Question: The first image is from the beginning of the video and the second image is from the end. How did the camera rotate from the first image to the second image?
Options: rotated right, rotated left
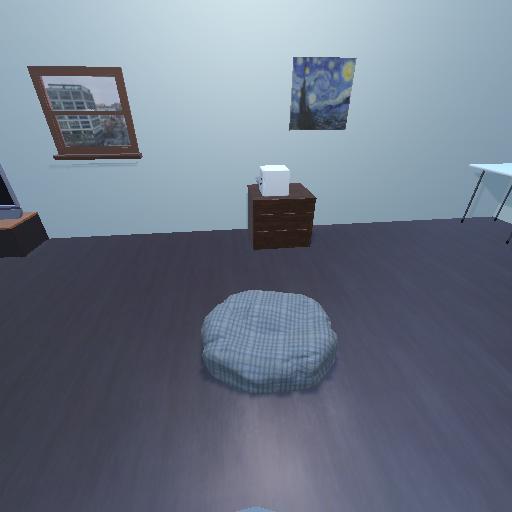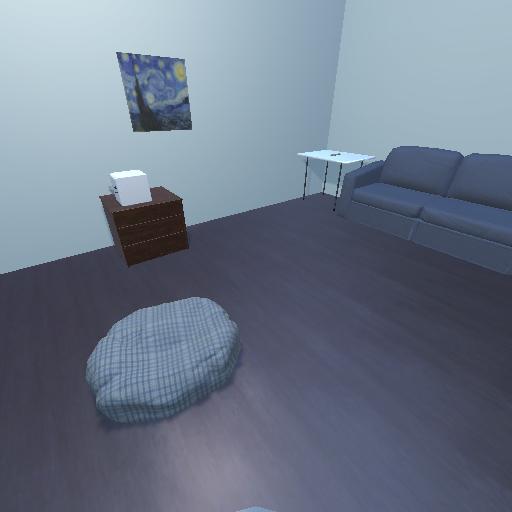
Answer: rotated right